Aerial crown-view tile of a tropical tree (Barro Colorado Island, Panama), acquired 20250317:
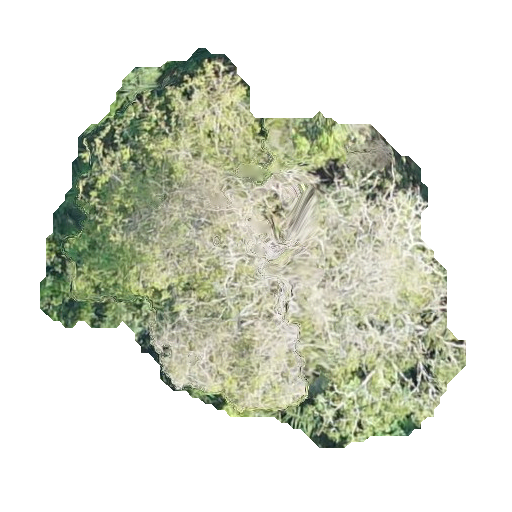
Species: Handroanthus guayacan
GBIF accepted scientific name: Handroanthus guayacan
Crown area: 163.379 m²